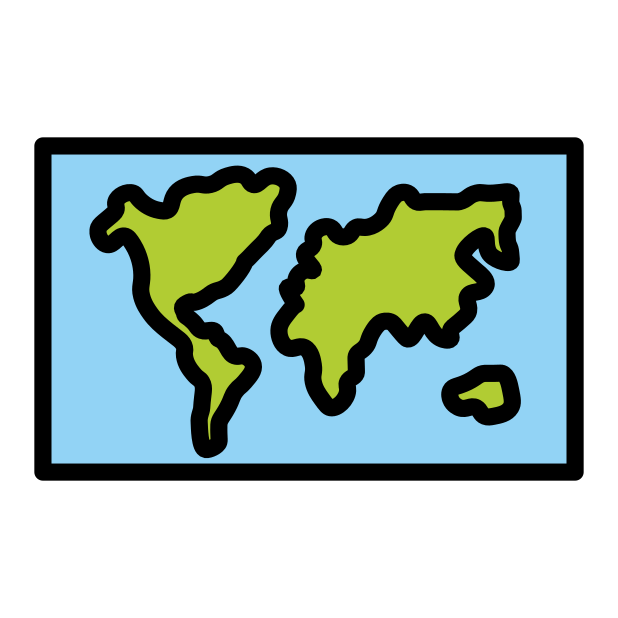
Emoji: 🗺
Name: world map
Unicode: 0x1f5fa